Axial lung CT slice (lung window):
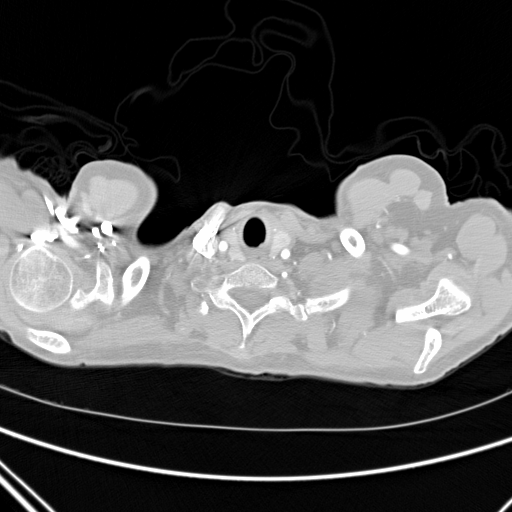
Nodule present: no